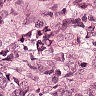
Metastatic tissue present: yes